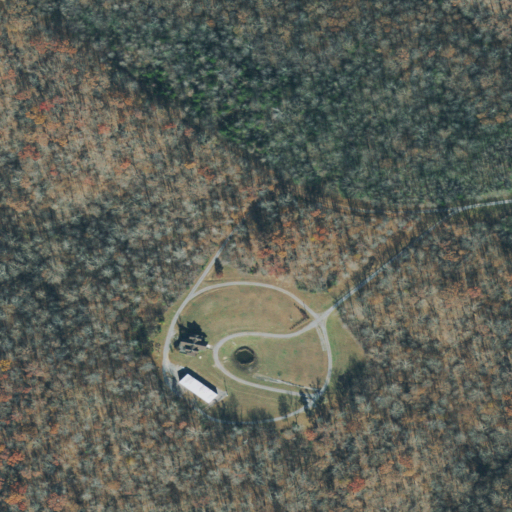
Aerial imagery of mountain in Tennessee named Sevenmile Hill containing deciduous forest, open development, mixed forest, low intensity development, and medium intensity development